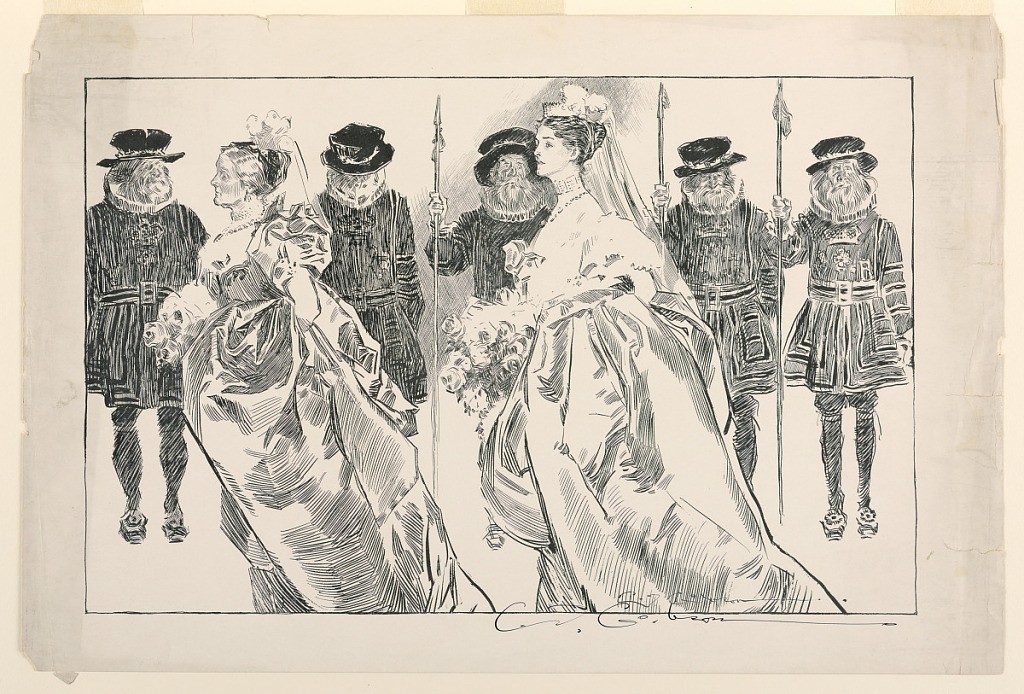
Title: Presented at Court
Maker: Charles Dana Gibson, American, 1867–1944
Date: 1897
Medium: Ink on paper
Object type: Print
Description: Trial proof for illustration. A lady, followed by her daughter, both in court dress, pass a file of five beefeaters.